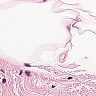
Metastatic tissue present: no